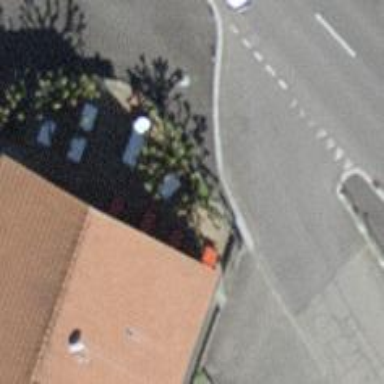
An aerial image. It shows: Restaurant.